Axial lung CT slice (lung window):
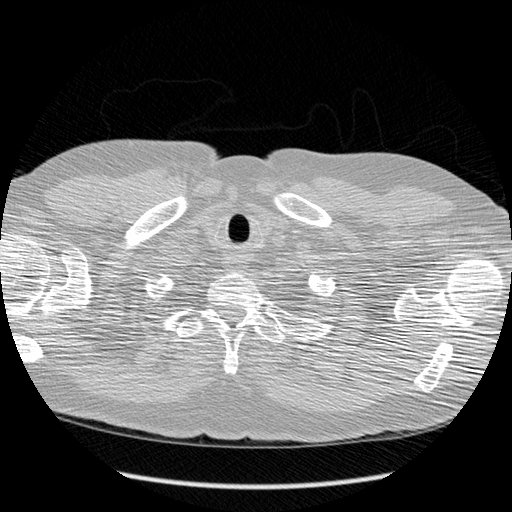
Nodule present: no